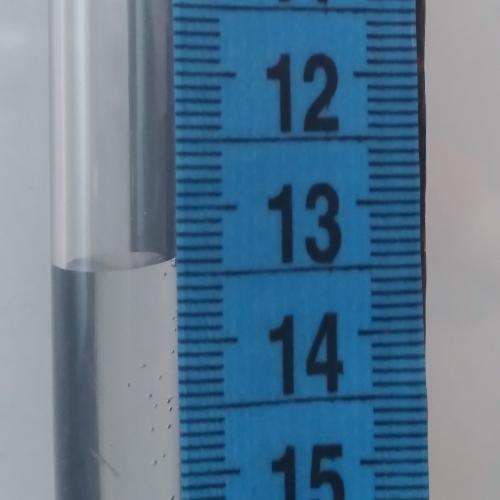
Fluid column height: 13.4 cm